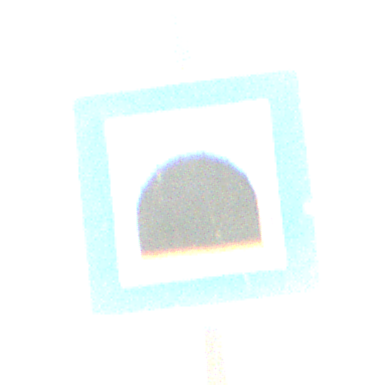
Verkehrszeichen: Tunnel
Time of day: MorningAfternoon
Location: Outdoor (Suburban)
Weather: Clear
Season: NotSpecified
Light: Natural